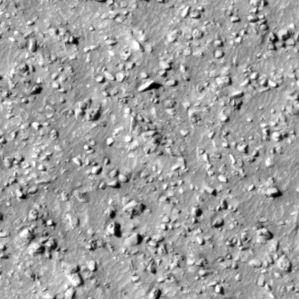
Label: non_frost